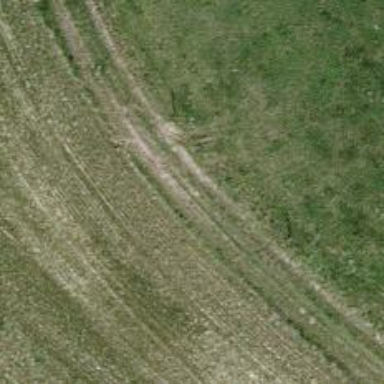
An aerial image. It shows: Grass track with grade 5 tracktype.